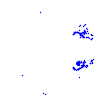
Particle: proton